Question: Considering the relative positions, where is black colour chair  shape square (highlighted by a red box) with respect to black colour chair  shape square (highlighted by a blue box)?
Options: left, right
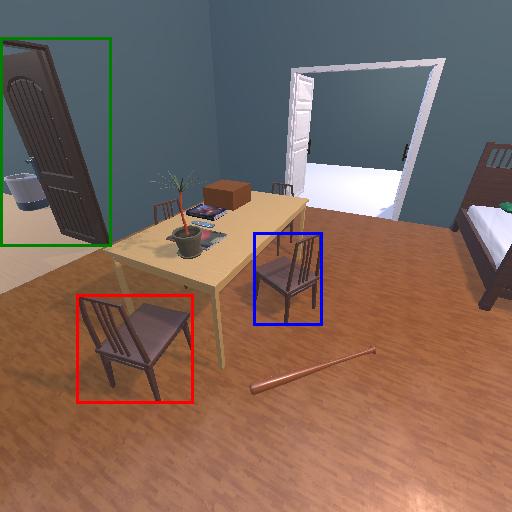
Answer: left